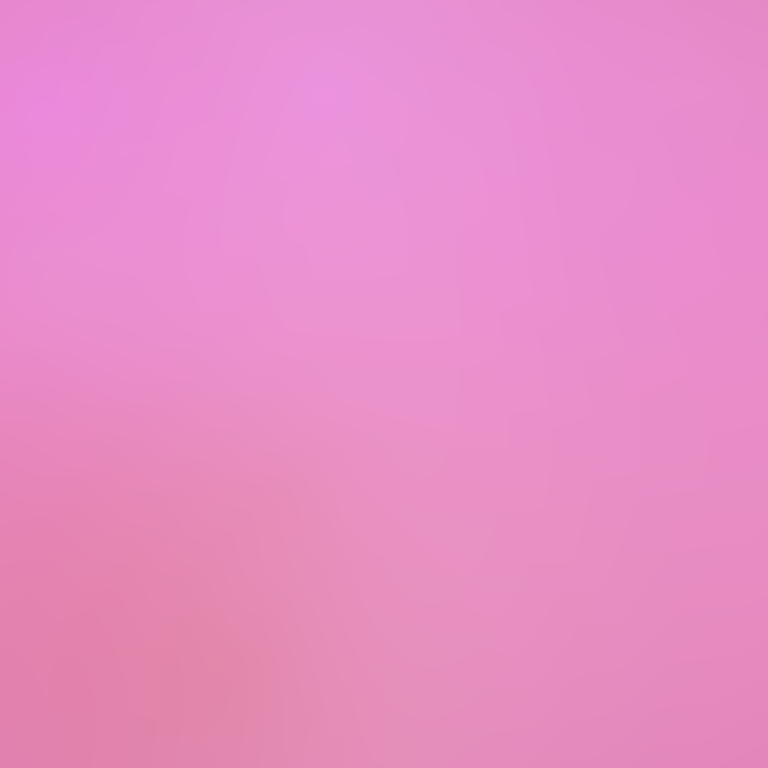
Abstract light effect, smooth gradient from soft pink to light coral, calm atmosphere, diffuse glow, no room, no furniture, no objects.